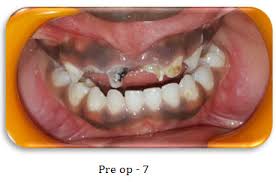
Condition: Caries